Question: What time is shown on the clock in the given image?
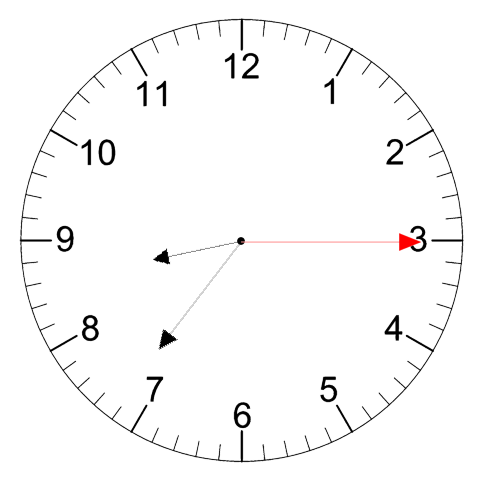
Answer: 08:36:15